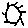
Label: sun